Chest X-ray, AP view. Patient: 26 years old, sex M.
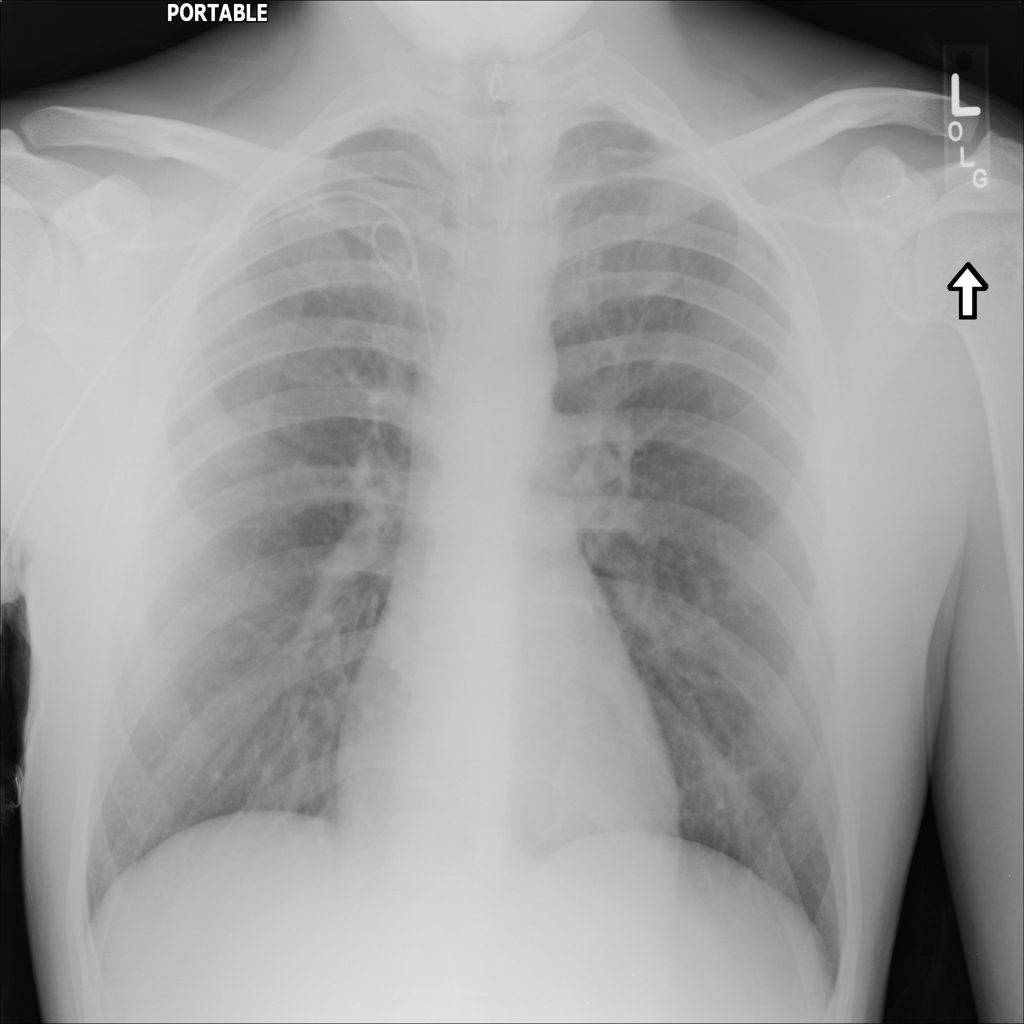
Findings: No Finding